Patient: sex M, age 49
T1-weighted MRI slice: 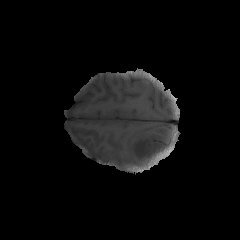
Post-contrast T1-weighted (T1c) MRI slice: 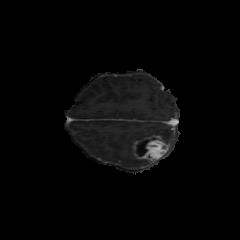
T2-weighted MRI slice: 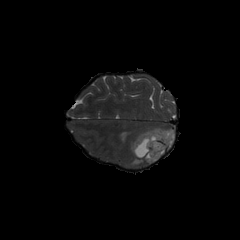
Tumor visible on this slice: yes
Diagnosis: Astrocytoma, IDH-mutant
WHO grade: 4